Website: home-depot
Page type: customer-info-address
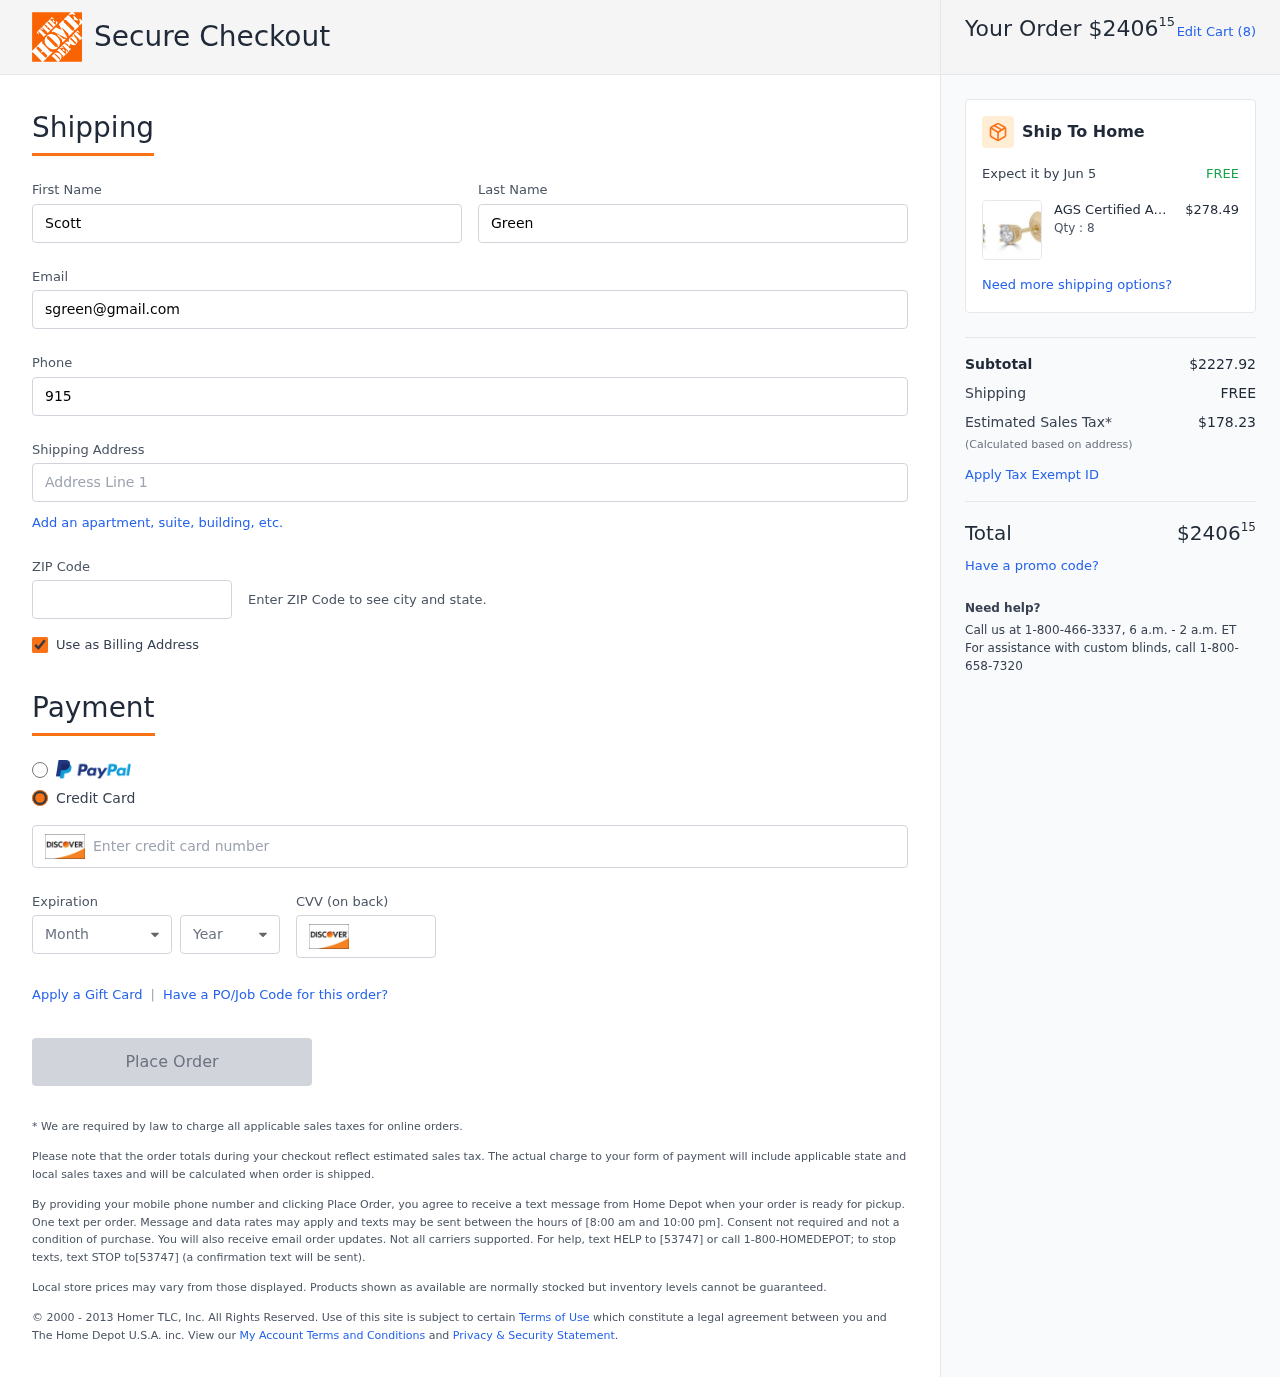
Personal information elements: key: PII_CARD_CVV
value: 211
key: PII_CARD_EXPIRY_MONTH
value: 12
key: PII_CARD_EXPIRY_YEAR
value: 28
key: PII_CARD_NUMBER
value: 6011 7117 5763 9535
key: PII_EMAIL
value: sgreen@gmail.com
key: PII_FIRSTNAME
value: Scott
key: PII_LASTNAME
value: Green
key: PII_PHONE
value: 9155485003
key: PII_POSTCODE
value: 51715
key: PII_STREET
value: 0325 Rodriguez Green Apt. 575
Product elements: key: PRODUCT1_BRAND
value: AGS Certified
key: PRODUCT1_NAME
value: AGS Certified 14k Yellow Gold Round-Cut Diamond Stud Earrings (3/4cttw, K-L Color, I1-I2 Clarity)
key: PRODUCT1_NAME
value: AGS Certified 14k Ye...
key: PRODUCT1_PRICE
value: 278.49
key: PRODUCT1_QUANTITY
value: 8
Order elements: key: ORDER_TOTAL
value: $240615
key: ORDER_NUM_ITEMS
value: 8
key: ORDER_DELIVERY_DATE
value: Jun 5
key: ORDER_SUBTOTAL
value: $2227.92
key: ORDER_SHIPPING_COST
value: FREE
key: ORDER_TAX
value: $178.23